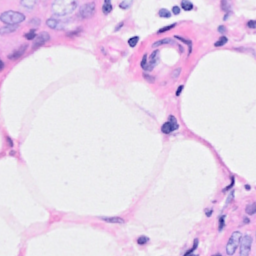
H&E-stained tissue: Breast